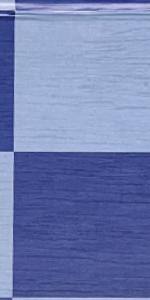
Label: Empty